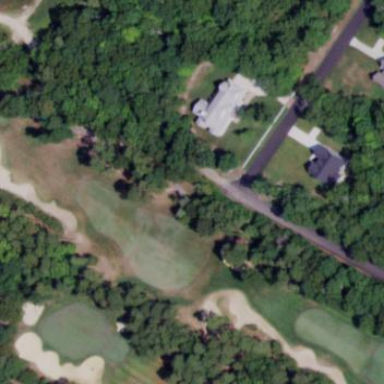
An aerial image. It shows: Scenic golf fairway.